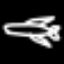
Label: airplane